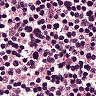
Metastatic tissue present: no